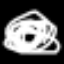
Label: square